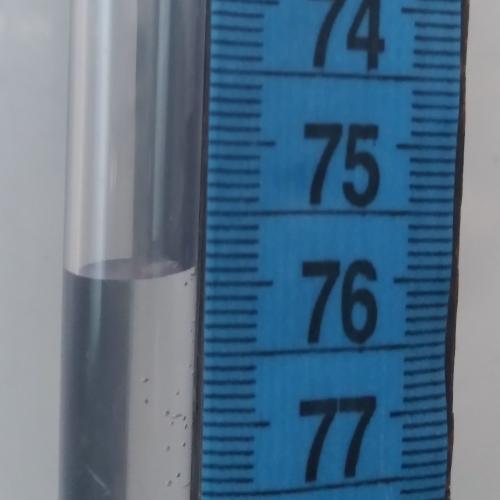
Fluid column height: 75.9 cm